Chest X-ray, AP view. Patient: 66 years old, sex M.
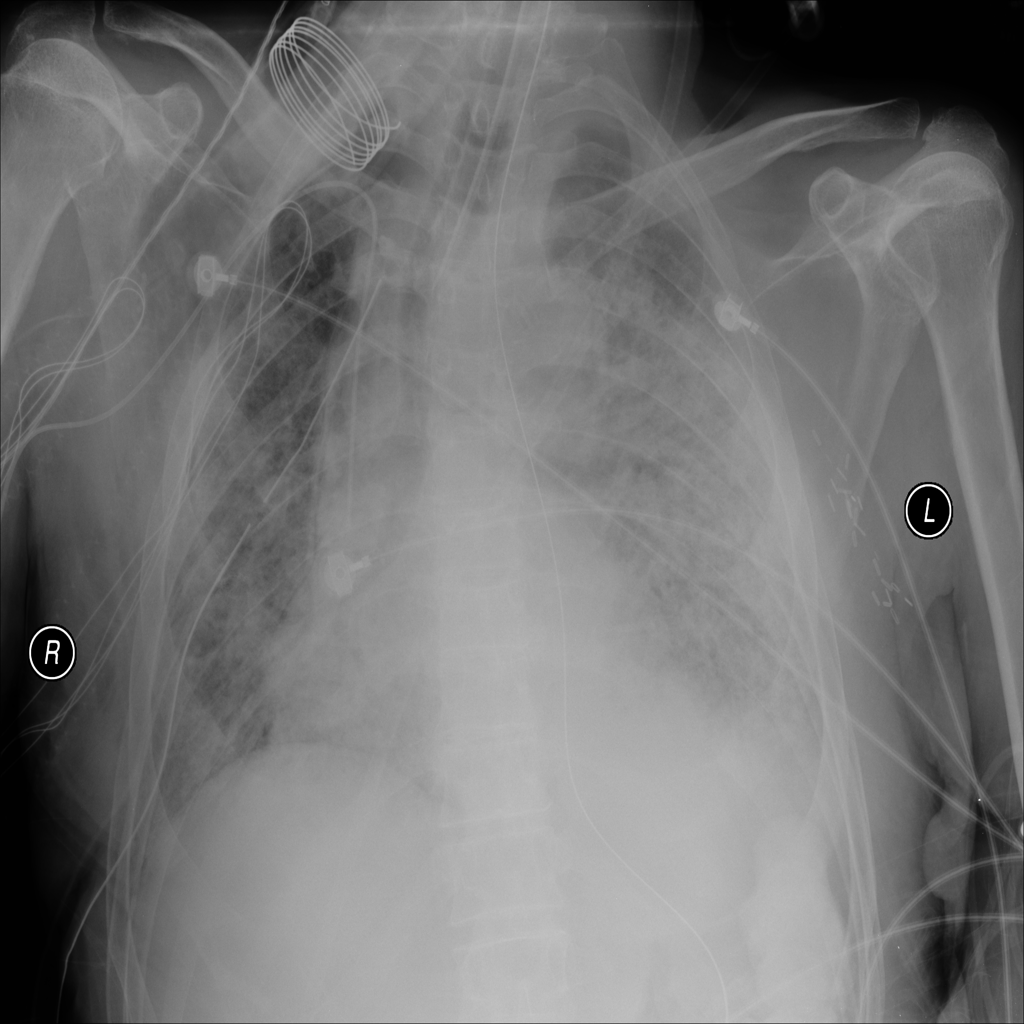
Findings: Infiltration